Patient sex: F
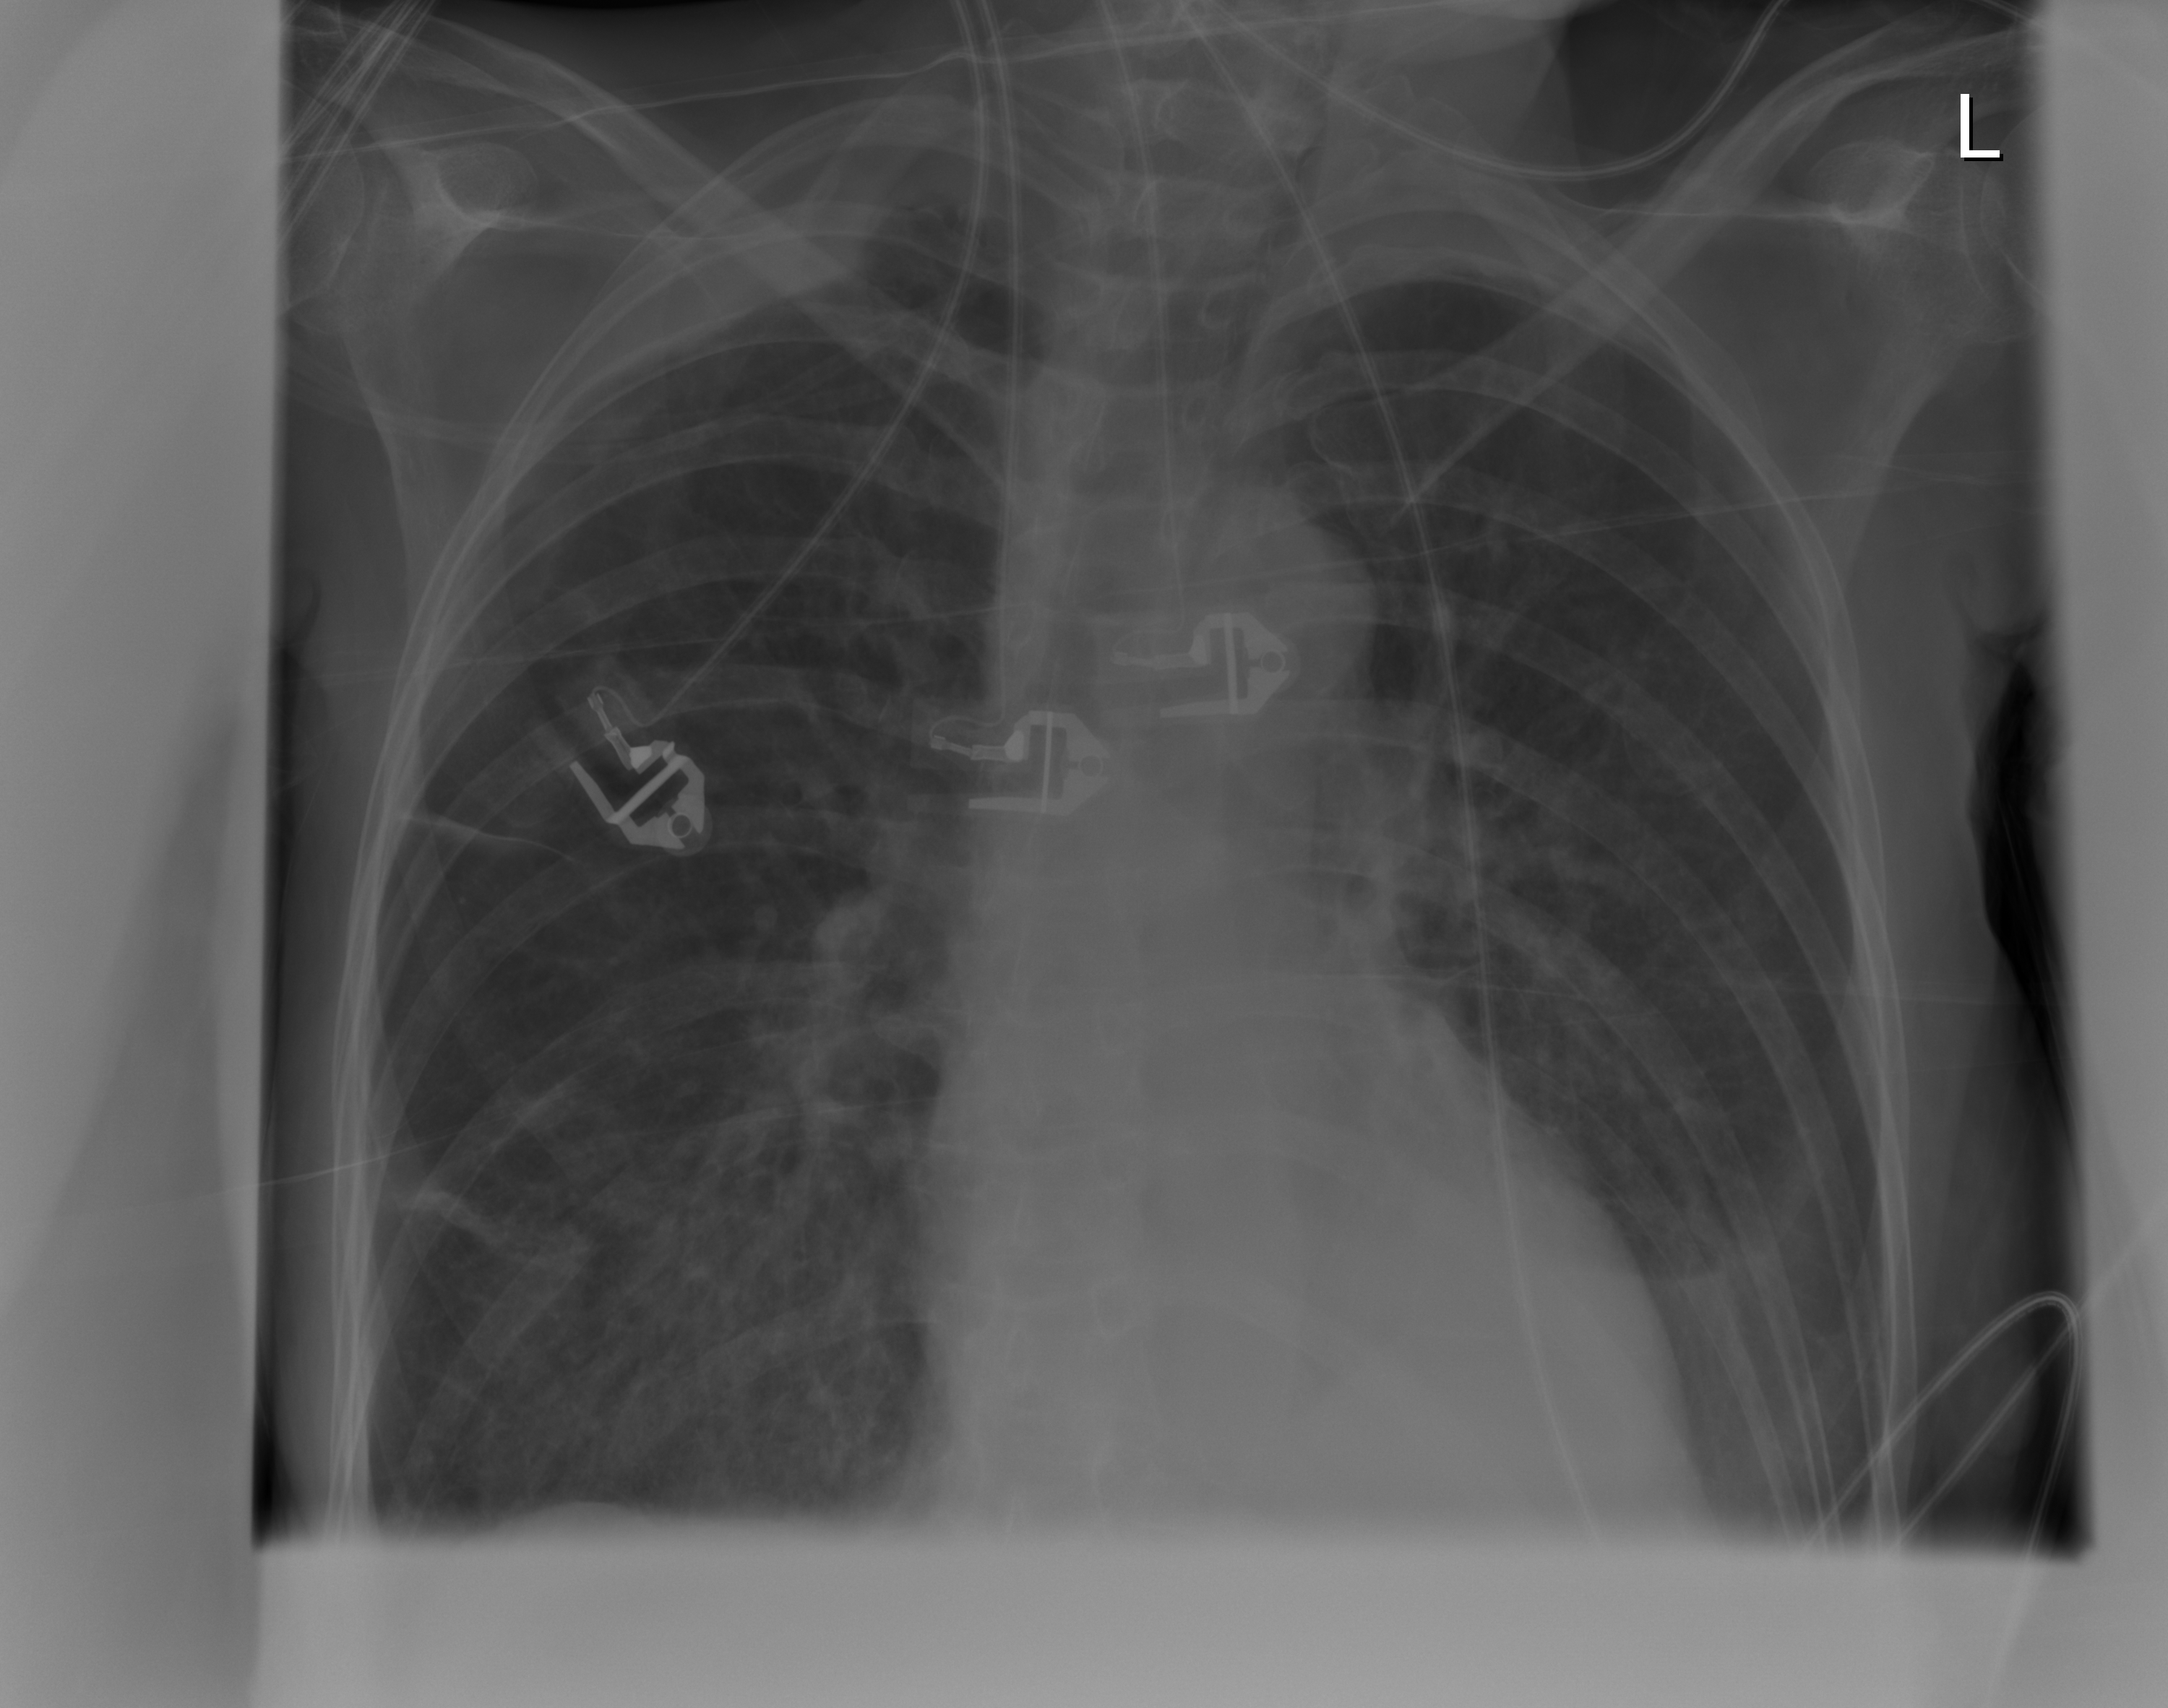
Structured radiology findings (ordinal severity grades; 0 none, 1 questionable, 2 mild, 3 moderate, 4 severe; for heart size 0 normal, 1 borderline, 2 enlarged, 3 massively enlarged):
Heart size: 0
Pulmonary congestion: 0
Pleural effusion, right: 0
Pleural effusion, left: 0
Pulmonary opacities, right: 0
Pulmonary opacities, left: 0
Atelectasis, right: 2
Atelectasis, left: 0